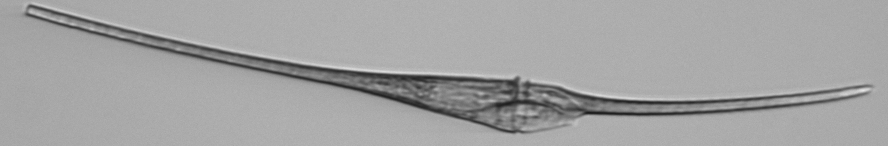
Label: Tripos_fusus